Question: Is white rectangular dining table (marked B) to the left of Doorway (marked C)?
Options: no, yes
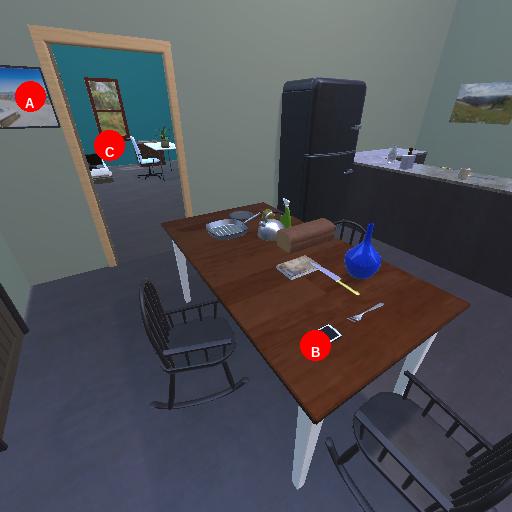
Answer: no